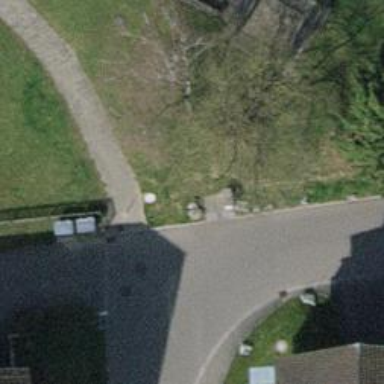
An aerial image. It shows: Street cabinet.